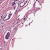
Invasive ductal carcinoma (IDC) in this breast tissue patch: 0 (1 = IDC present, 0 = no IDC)